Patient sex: F
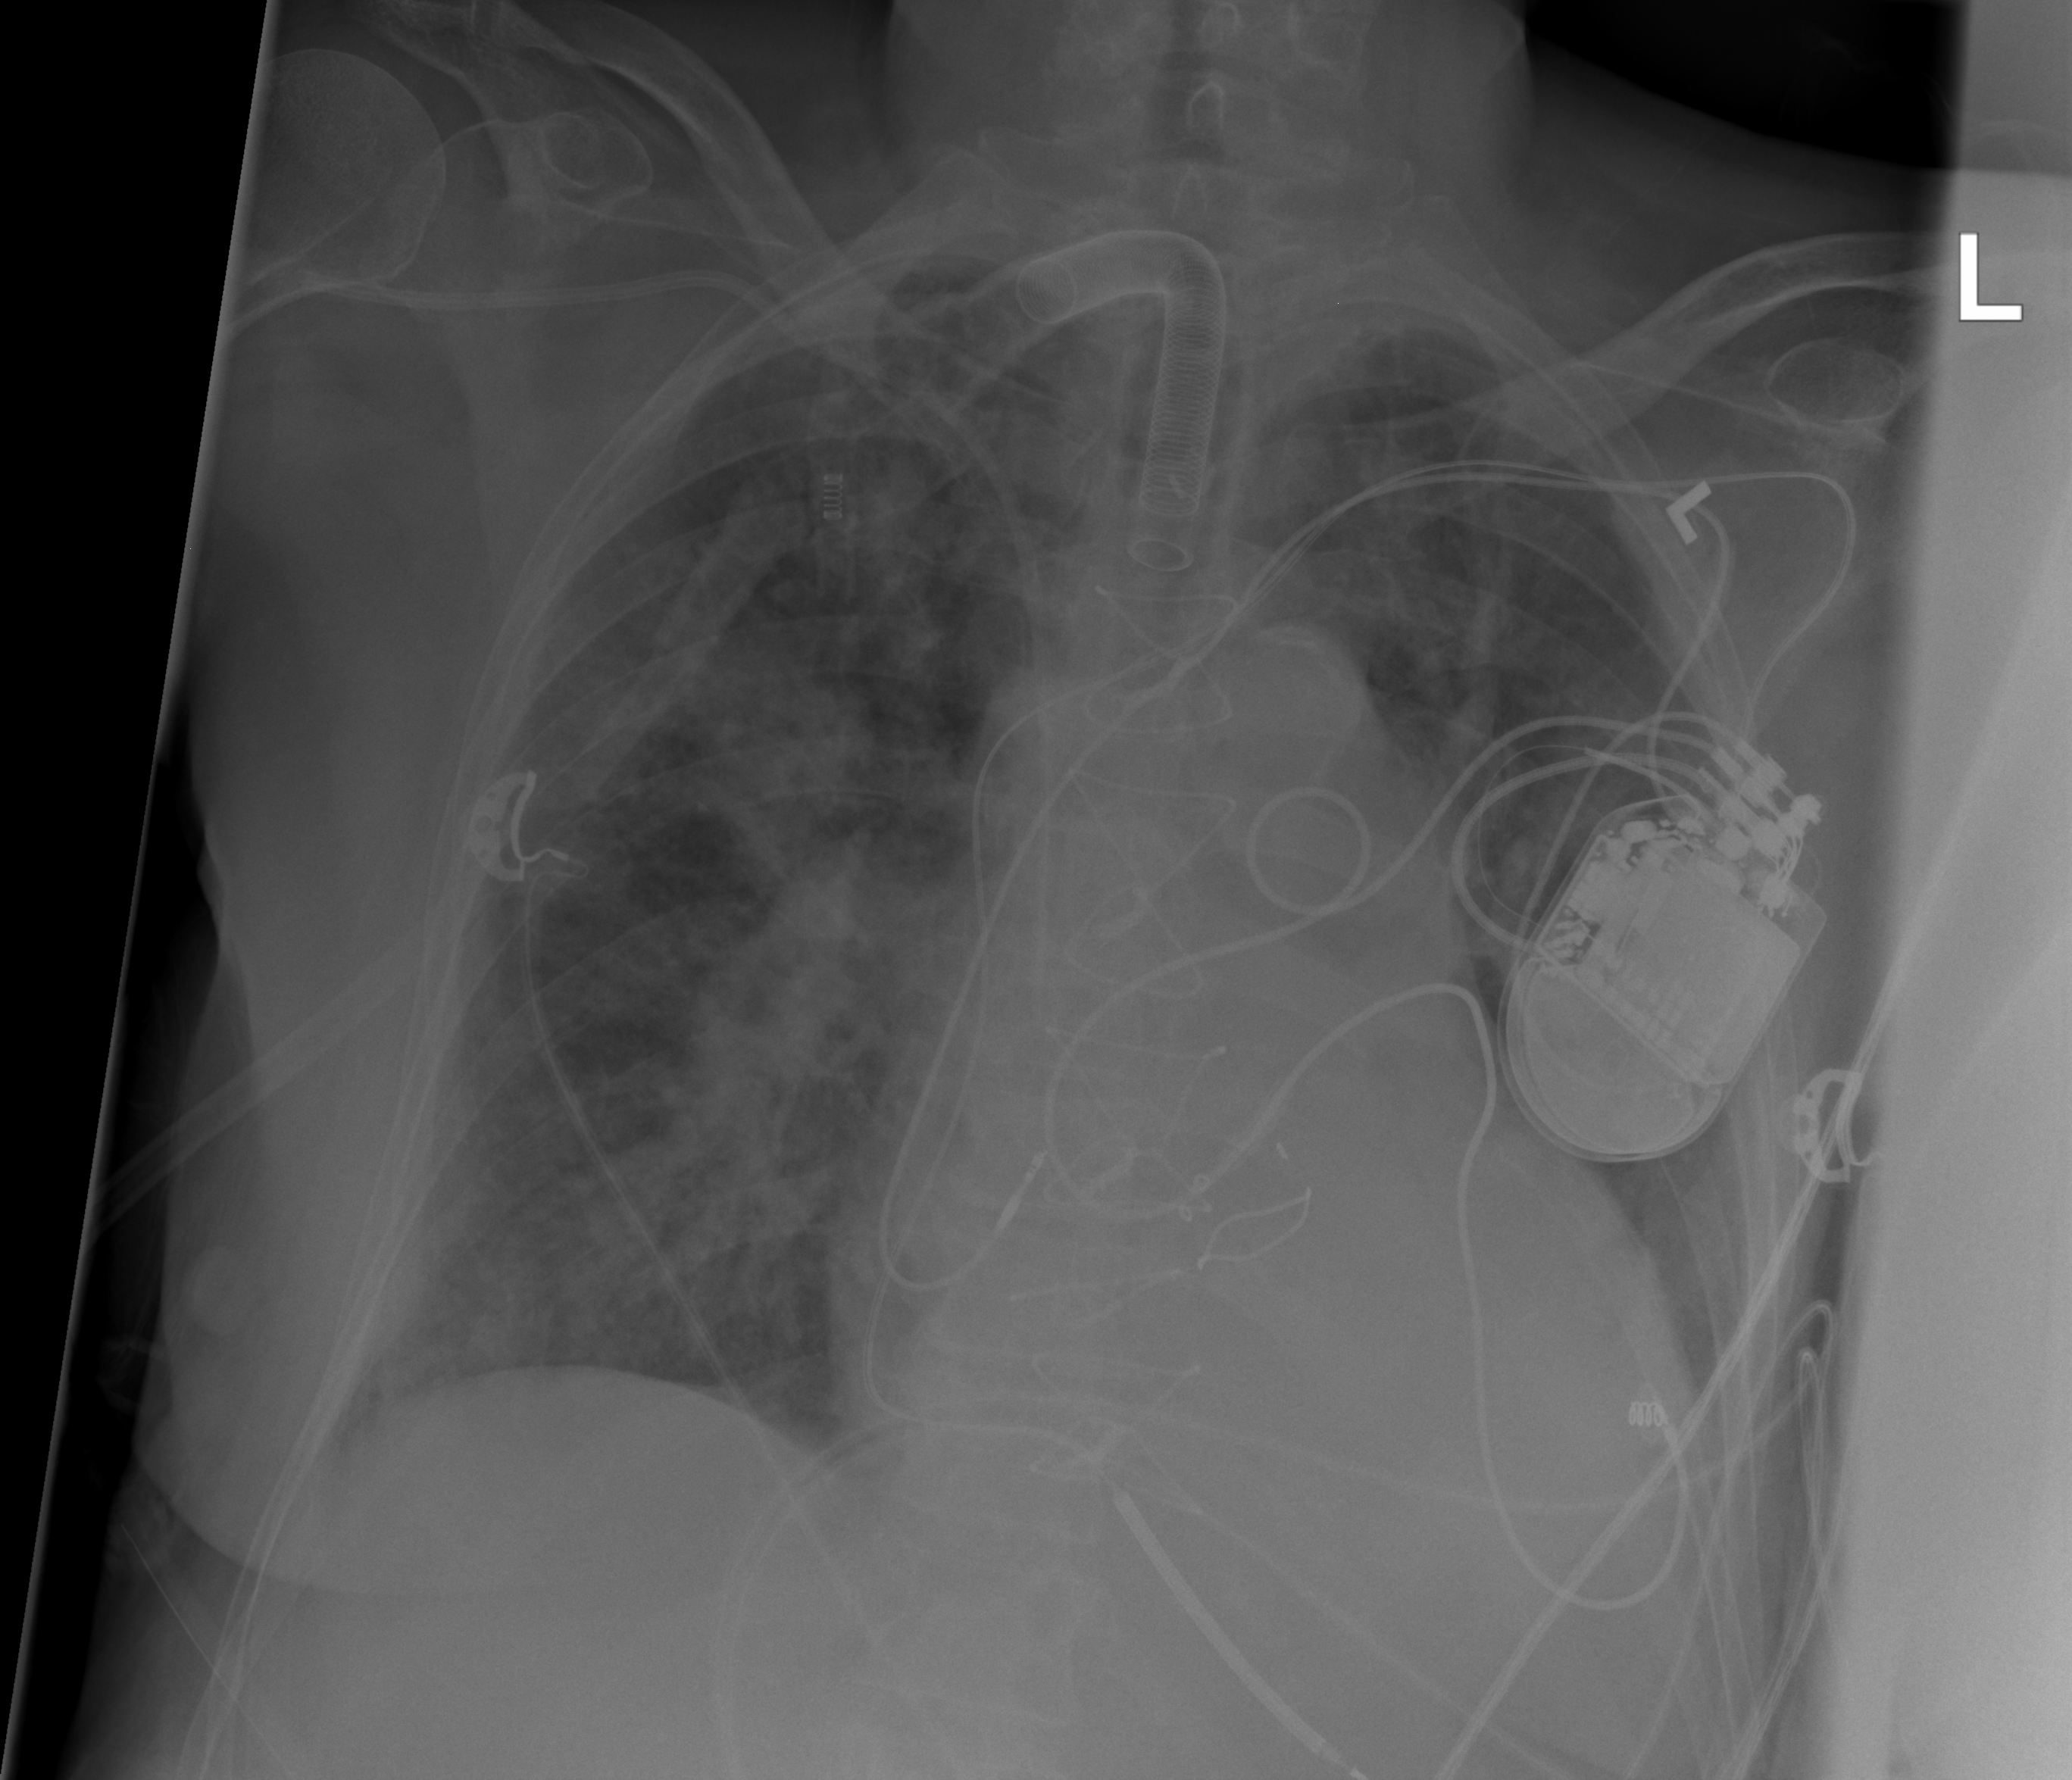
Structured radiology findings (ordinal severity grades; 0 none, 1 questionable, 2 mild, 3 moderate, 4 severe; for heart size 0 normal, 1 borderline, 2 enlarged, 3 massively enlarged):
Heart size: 2
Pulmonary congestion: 2
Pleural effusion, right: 0
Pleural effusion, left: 1
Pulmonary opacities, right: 2
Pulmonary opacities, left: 0
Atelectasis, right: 2
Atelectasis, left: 2